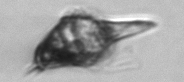
Label: Amylax